Question: I'm building an "" system.
so far the system is capable to identify licence plates in good quality without any noise.
what I want in the next level is to be able to identify licence plates in poor quality beacuse of different reasons.
for example, let's look at the next plate:

as you see, the numbers are not look clearly, because of light returns or something else.
for my question: how can I improve the image quality, so when I move to binary image the numbers will not fade away?
thanks in advance.
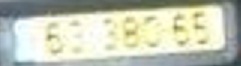
Answer: We can try to correct for lighting effect by fitting a linear plane over the image intensities, which will approximate the average level across the image. By subtracting this shading plane from the original image, we can attempt to
normalize lighting conditions across the image.
For color RGB images, simply repeat the process on each channel separately,
or even apply it to a different colorspace (HSV, Lb*, etc...)
Here is a sample implementation:
'''
function img = correctLighting(img, method)
if nargin<2, method='rgb'; end
switch lower(method)
case 'rgb'
%# process R,G,B channels separately
for i=1:size(img,3)
img(:,:,i) = LinearShading( img(:,:,i) );
end
case 'hsv'
%# process intensity component of HSV, then convert back to RGB
HSV = rgb2hsv(img);
HSV(:,:,3) = LinearShading( HSV(:,:,3) );
img = hsv2rgb(HSV);
case 'lab'
%# process luminosity layer of L*a*b*, then convert back to RGB
LAB = applycform(img, makecform('srgb2lab'));
LAB(:,:,1) = LinearShading( LAB(:,:,1) ./ 100 ) * 100;
img = applycform(LAB, makecform('lab2srgb'));
end
end
function I = LinearShading(I)
%# create X-/Y-coordinate values for each pixel
[h,w] = size(I);
[X Y] = meshgrid(1:w,1:h);
%# fit a linear plane over 3D points [X Y Z], Z is the pixel intensities
coeff = [X(:) Y(:) ones(w*h,1)] \ I(:);
%# compute shading plane
shading = coeff(1).*X + coeff(2).*Y + coeff(3);
%# subtract shading from image
I = I - shading;
%# normalize to the entire [0,1] range
I = ( I - min(I(:)) ) ./ range(I(:));
end
'''
Now lets test it on the given image:
'''
img = im2double( imread('http://i.stack.imgur.com/JmHKJ.jpg') );
subplot(411), imshow(img)
subplot(412), imshow( correctLighting(img,'rgb') )
subplot(413), imshow( correctLighting(img,'hsv') )
subplot(414), imshow( correctLighting(img,'lab') )
'''

The difference is subtle, but it might improve the results of further image processing and OCR task.
---
Here is some results I obtained by applying other contrast-enhancement techniques <URL> on the different colorspaces in the same manner as above:

Remember you have to fine-tune any parameter to fit your image...